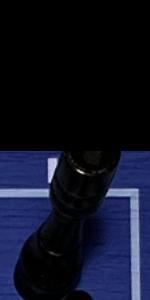
Label: Rook_Black